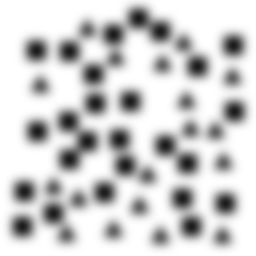
Squares: 26
Triangles: 18
Stars: 0
Total shapes: 44